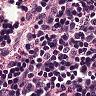
Metastatic tissue present: no